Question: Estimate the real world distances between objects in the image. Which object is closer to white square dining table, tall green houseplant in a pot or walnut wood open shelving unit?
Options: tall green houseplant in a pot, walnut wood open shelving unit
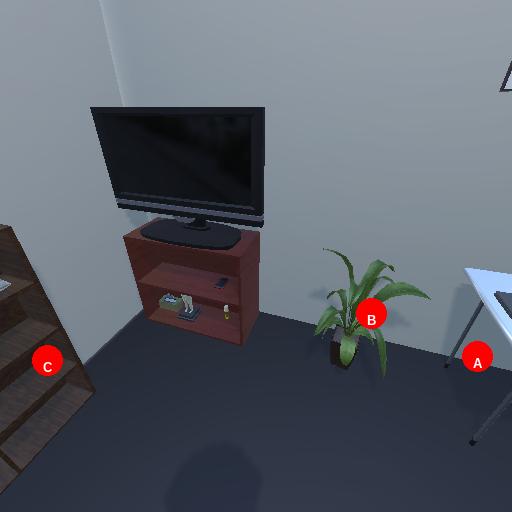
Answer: tall green houseplant in a pot